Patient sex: M
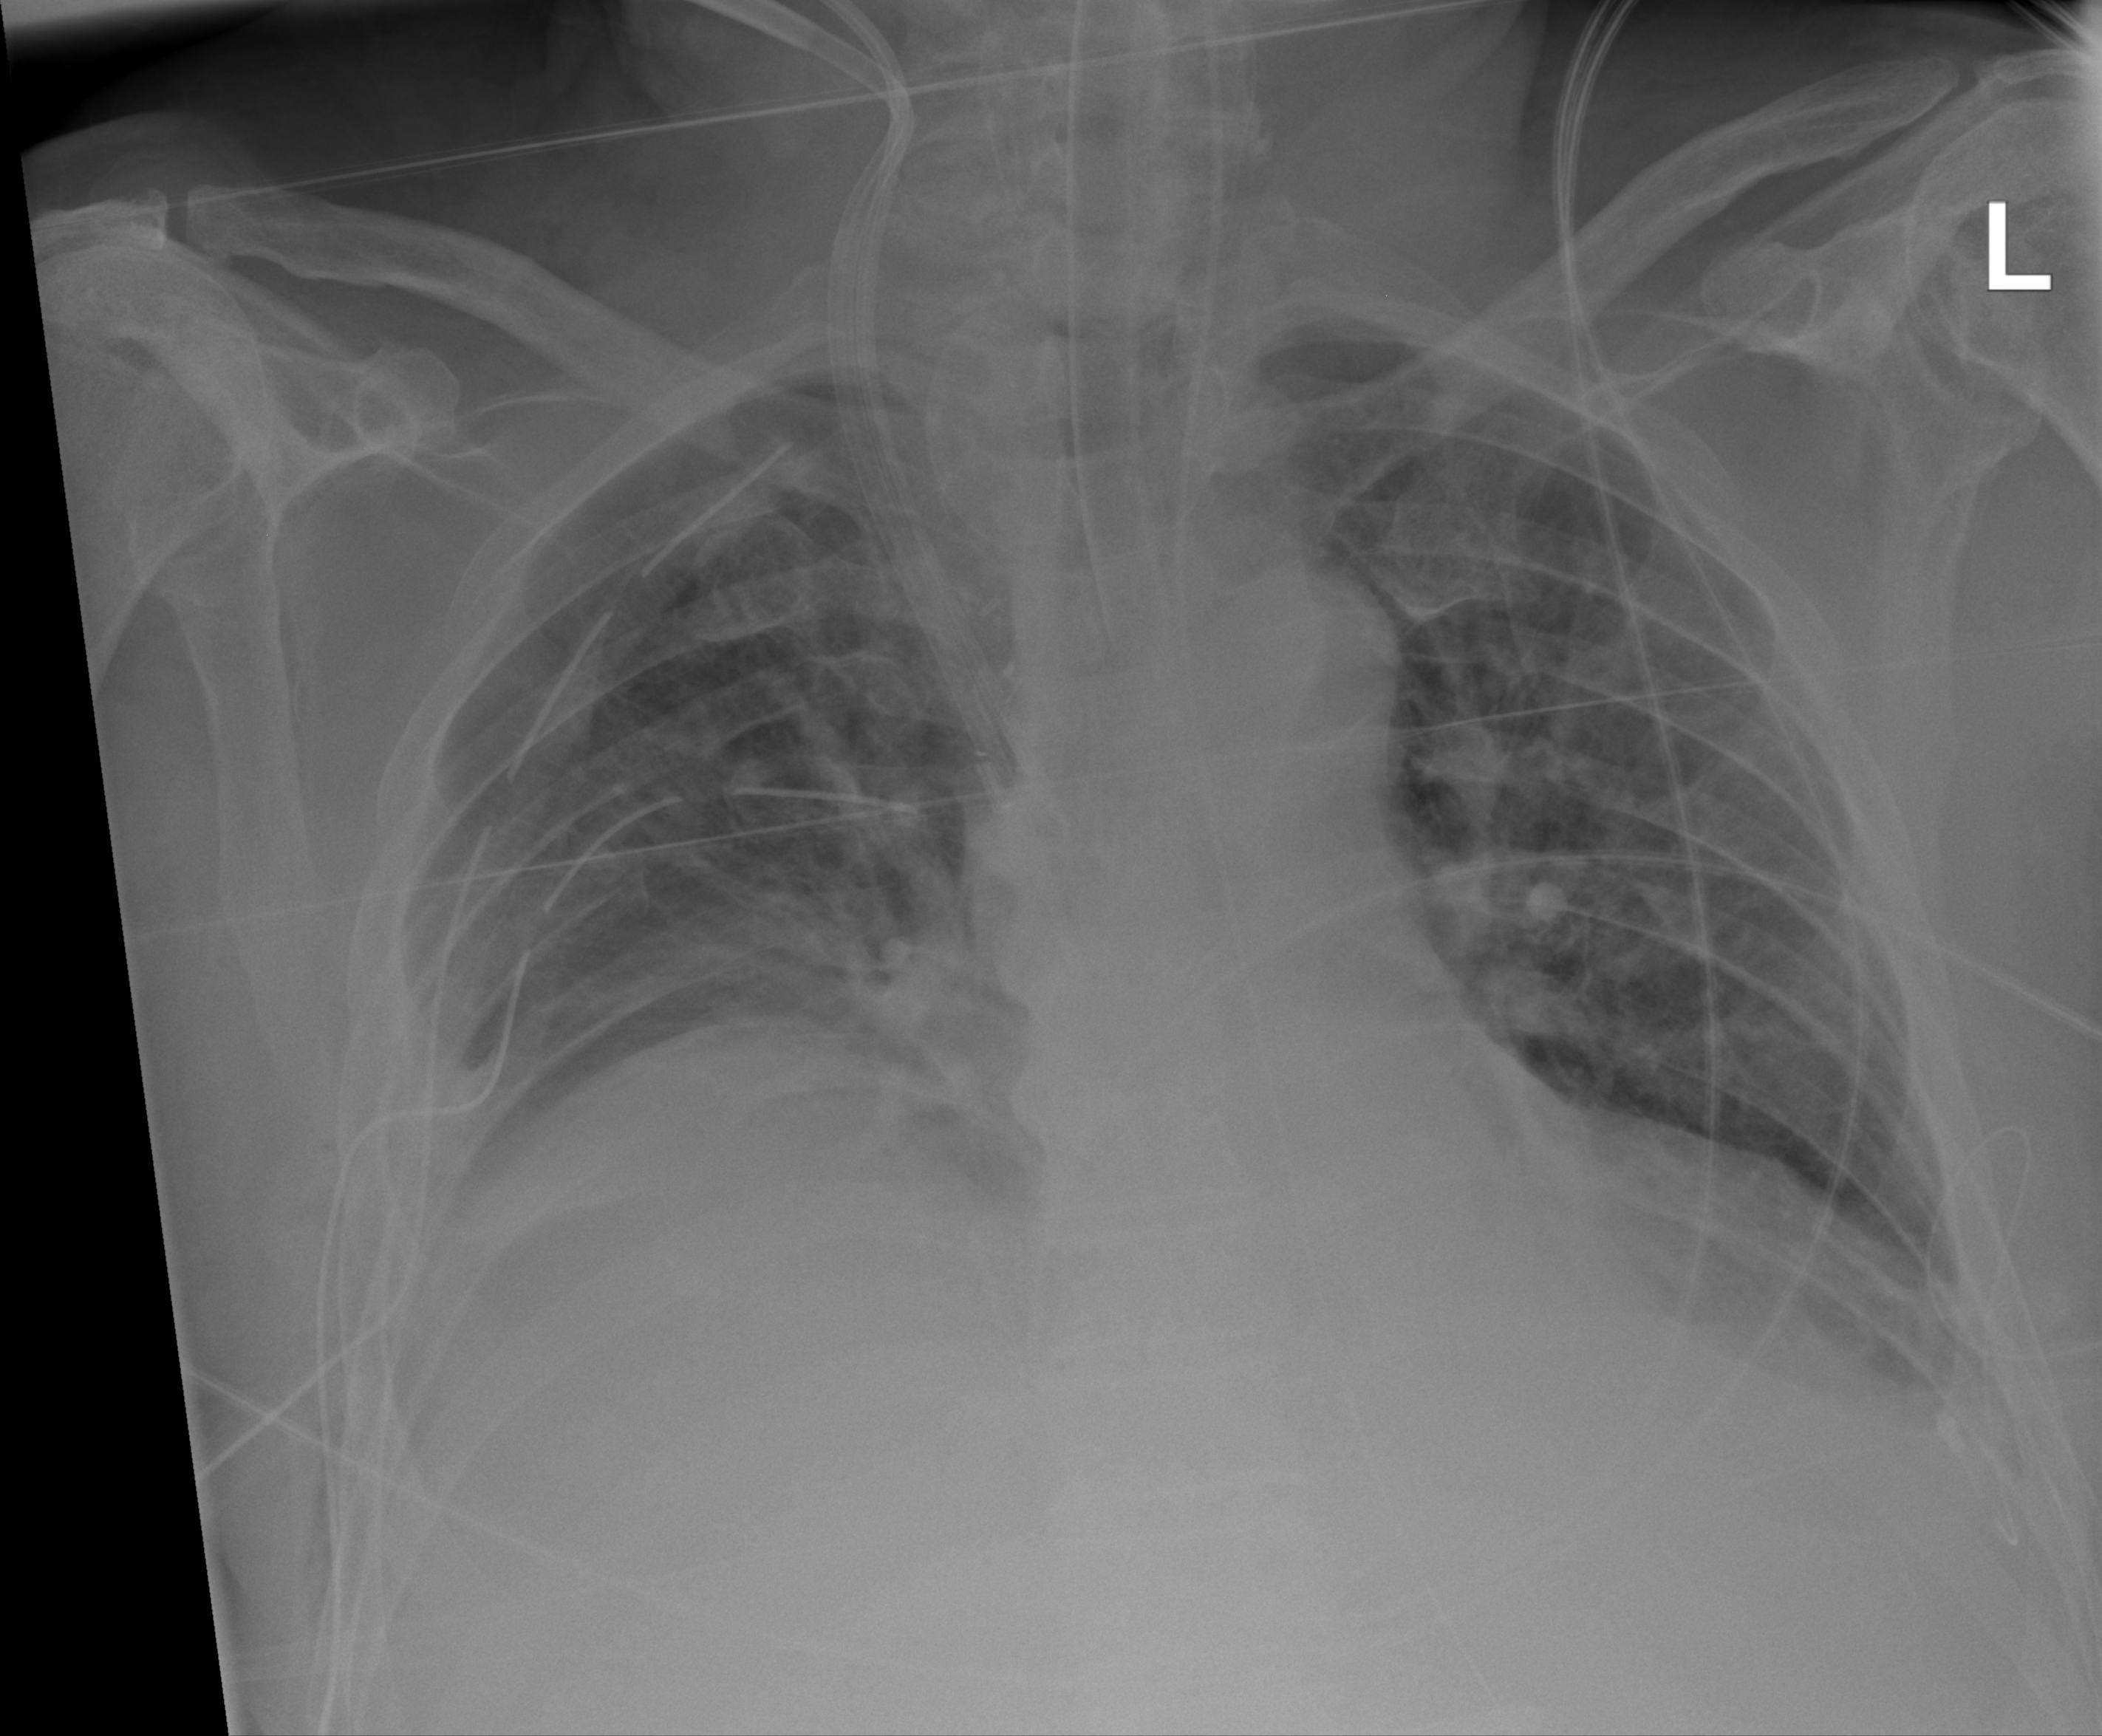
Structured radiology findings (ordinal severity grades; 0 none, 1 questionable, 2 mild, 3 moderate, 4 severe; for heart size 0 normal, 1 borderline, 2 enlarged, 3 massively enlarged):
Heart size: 1
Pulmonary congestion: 2
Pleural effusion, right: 2
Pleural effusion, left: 1
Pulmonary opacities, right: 0
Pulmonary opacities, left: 2
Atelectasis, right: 2
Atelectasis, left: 2